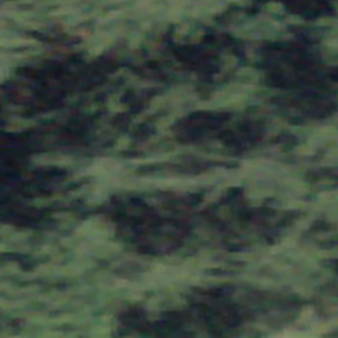
Label: other